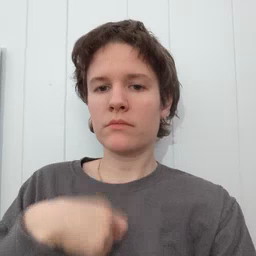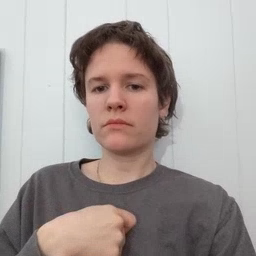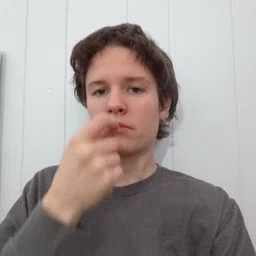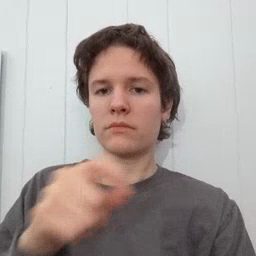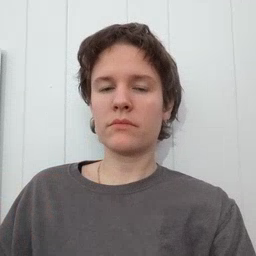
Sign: pencil